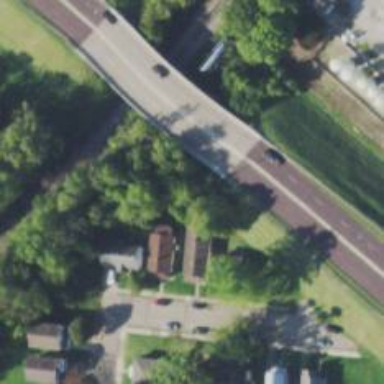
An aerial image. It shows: Primary highway bridge designed for motor vehicles.